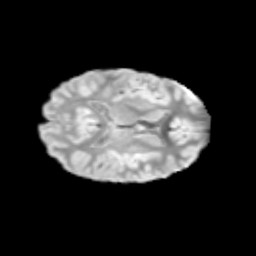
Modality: T2w
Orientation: axial
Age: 12
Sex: male
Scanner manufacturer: siemens
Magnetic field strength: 3 T
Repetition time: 3.8 s
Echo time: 0.07 s